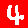
Digit: 4